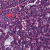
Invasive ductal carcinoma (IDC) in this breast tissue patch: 1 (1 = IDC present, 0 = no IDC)